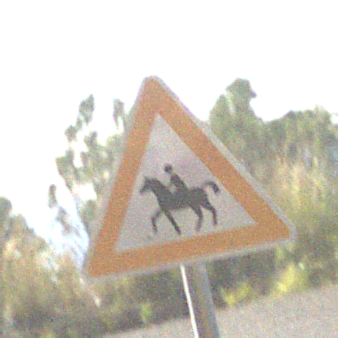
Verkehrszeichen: ReiterRechts
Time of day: MorningAfternoon
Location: Outdoor (RoadRail)
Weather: PartlyCloudy
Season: NotSpecified
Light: Natural